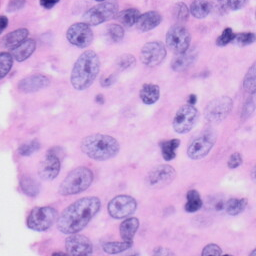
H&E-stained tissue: Skin